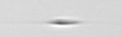
Label: Cylindrotheca_morphotype1